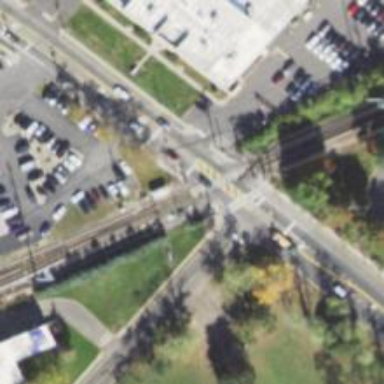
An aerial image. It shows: Railway level crossing.